Question: I want to transform a specific dataset of spatial points to points in the centre of a raster.
The result sould be spatial points and for each point in the original dataset a point in the centre of the raster.
I made this example code to get a better idea of the task.
'''
library(raster)
library(plyr)
library(ggplot2)
library(viridis)
setwd("C:/Users/chris/Desktop/Regionaler Klimawandel und Gesundheit/Urban COPD/R/Data/")
getwd()
set.seed(55)
r <- raster(xmn= 800000,
xmx= 810000,
ymn= <PHONE>,
ymx= <PHONE>)
p <- as(r@extent, 'SpatialPolygons')
pts <- spsample(p, n = 100, "random")
pts$value <- runif(100, min=0, max=10)
df <- as.data.frame(pts)
ggplot(data= df, aes(x, y, fill =value))+
geom_point(shape = 21, size = 2)+
scale_fill_viridis()+
theme_minimal()
'''

Thank you all!
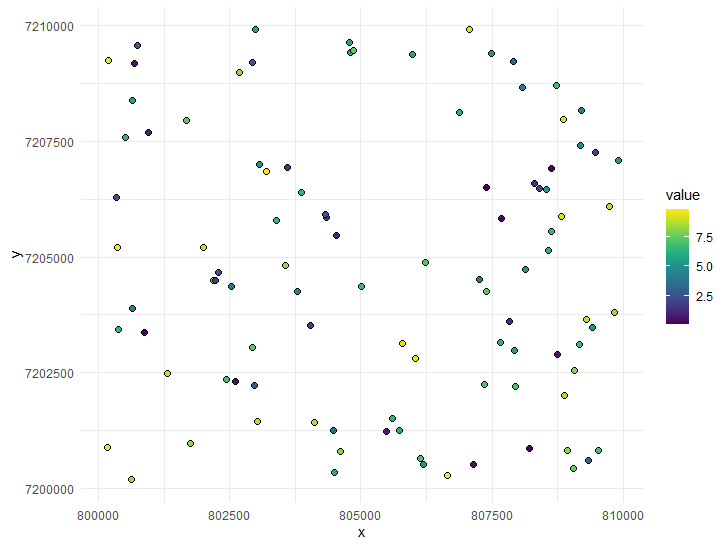
Answer: If I understand you correctly, you want the 'values' column to be associated with the grid points at x, y in the 'raster' object 'r'.
That being the case, you can append the following line to your above code:
'''
r <- rasterize(cbind(df$x, df$y), r, df$value, fun = mean)
'''
So now 'r' looks like this:
'''
r
#> class : RasterLayer
#> dimensions : 180, 360, 64800 (nrow, ncol, ncell)
#> resolution : 27.77778, 55.55556 (x, y)
#> extent : 8e+05, 810000, <PHONE>, <PHONE> (xmin, xmax, ymin, ymax)
#> crs : NA
#> source : memory
#> names : layer
#> values : 0.<PHONE>, 9.896253 (min, max)
plot(r)
'''

Note that you have to look closely to see the points because of the resolution of the raster.
If you lower the resolution of the initial raster, by creating 'r' as:
'''
r <- raster(xmn= 800000,
xmx= 810000,
ymn= <PHONE>,
ymx= <PHONE>,
ncols = 50, nrows = 50)
'''
Then you can see the points more clearly and note that they match the points on your 'ggplot':
'''
r <- rasterize(cbind(df$x, df$y), r, df$value, fun = mean)
plot(r)
'''
<URL>
<URL>